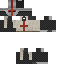
A male knight skin with dark skin, wearing brown helmet dressed in a red armor chest and black robe bottom, featuring a closed mouth.